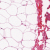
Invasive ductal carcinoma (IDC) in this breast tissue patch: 0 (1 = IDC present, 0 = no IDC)